Question: I've been stumped with a task I've been assigned that requires me to output a data set read from a CSV file...
...with the Benford's Law result in a bar graph like this:
Benford Bar Graph example

Here's the code I've got so far:
'''
import matplotlib.pyplot as plt
import math
import csv
import locale
with open("immigrants.csv", newline='') as csvfile:
immidata = csv.reader(csvfile)
X_labels = []
Y = []
for row in immidata:
X_labels.append(row[0])
Y.append(locale.atoi(row[1]))
numbers = [float(n) for n in range(1, 10)]
benford = [math.log10(1 + 1 / d) for d in numbers]
plt.plot(numbers, benford, 'ro', label = "Benford's Law")
plt.bar(numbers, range(1, 11), align = 'left', normed = True,
rwidth = 0.7, label = "Actual data")
plt.bar(benford, range(1, 11), align = 'left', normed = True,
rwidth = 0.7, label = "Predicted data")
plt.title("Immigrants in countries")
plt.xlabel("Digit")
plt.ylabel("Probability")
plt.grid(True)
plt.xlim(0, 10)
plt.xticks(numbers)
plt.legend()
plt.show()
'''
And here's some of the info in the CSV file which shows the number of immigrants in each country (Country, Number of immigrants, Percentage of total number of immigrants in the world, and Immigrants as percentage of national population, respectively):
'''
United States,"45,785,090",19.8,14.3
Russia,"11,048,064",4.8,7.7
Germany,"9,845,244",4.3,11.9
Saudi Arabia,"9,060,433",3.9,31.4
United Arab Emirates,"7,826,981",3.4,83.7
United Kingdom,"7,824,131",3.4,12.4
'''
My output right now:
'''
line 19, in <module>
Y.append(locale.atoi(row[1]))
line 321, in atoi
return int(delocalize(string))
ValueError: invalid literal for int() with base 10: 'Number of
immigrants'
Process finished with exit code 1
'''
I'm still relatively new to this so any advice that will help me get an output is extremely appreciated!
Thank you!
<URL>
Output that needs to look like the sample.
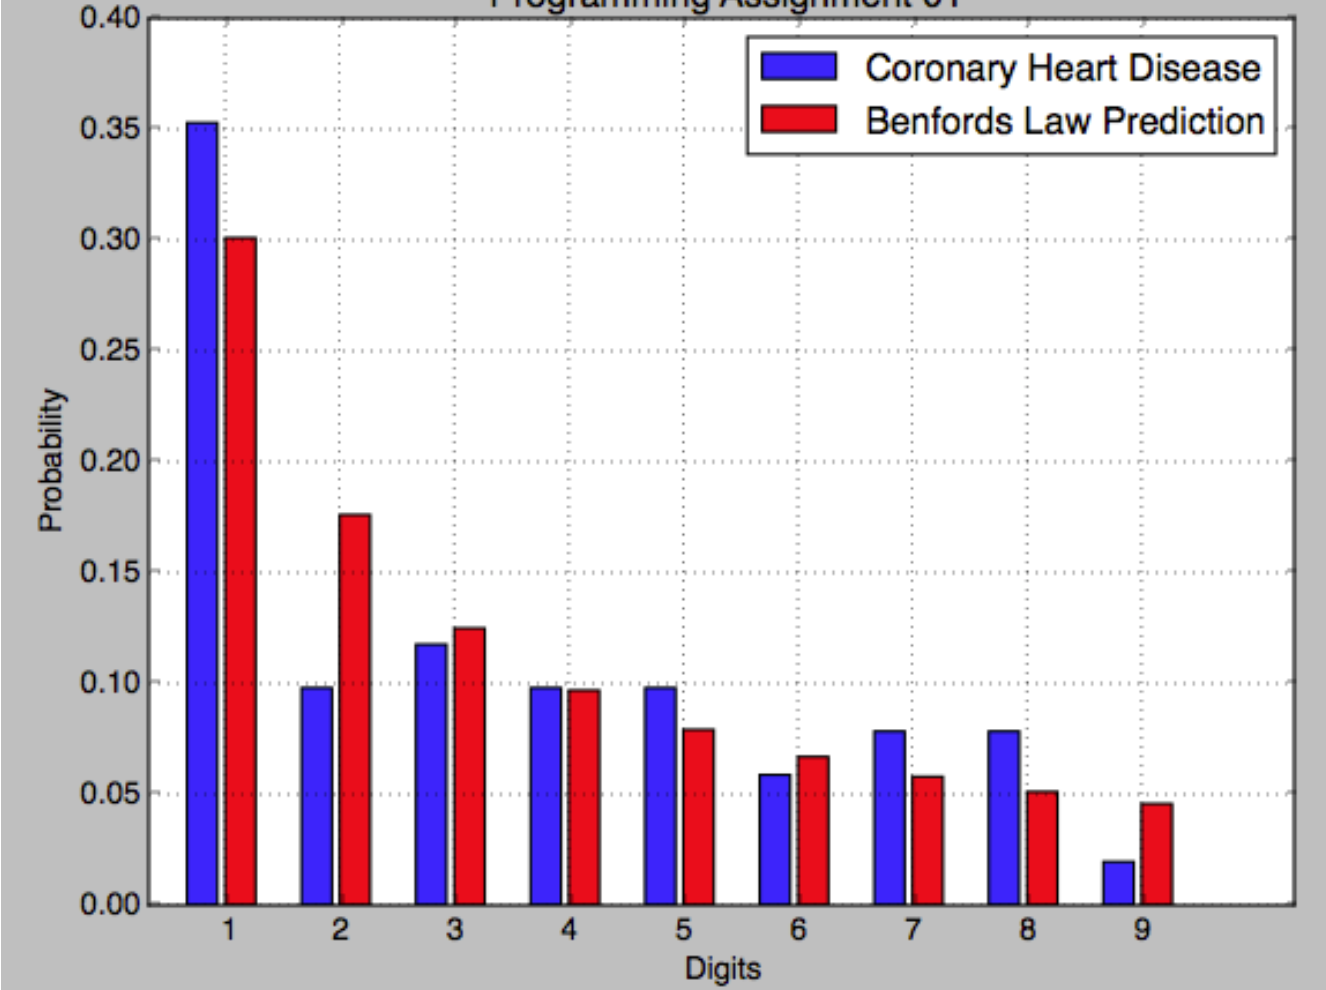
Answer: Here is a solution using pandas:
This plot the Benford law against the number of immigrants
EDIT:
Your file probably has a header row indicated by the string 'Number of Immigration' in the num_immigrants column. Remove the 'header=None' option in the line that reads the data.
'''
import pandas as pd
import numpy as np
import matplotlib.pyplot as plt
# set the width of the bars, you're gonna have to massage this
width = 0.35
immi = pd.read_csv('immigrants.csv')
# name columns
immi.columns = ['country', 'num_immigrants', 'perc_world', 'perc_nat_pop']
# convert num_immigrants to float
immi.num_immigrants= immi.num_immigrants.str.replace(',', '').apply(float)
total = immi.num_immigrants.sum()
# scale the immigration to between 0 and 1
immi['immi_scaled'] = immi['num_immigrants'].apply(lambda x: x/total)
indx = np.arange(1, len(immi) + 1)
benford = [np.log10(1 + (1.0 / d)) for d in indx]
plt.bar(indx, benford, width, color='r', label="Benford's Law")
plt.bar(np.arange(1, immi.shape[0]+1)+ width,
immi.immi_scaled, width, color='b', label="Predicted data")
# center the xtick labels
ax = plt.gca()
ax.set_xticks(indx + width / 2)
ax.set_xticklabels((indx))
# limit the number of bars if you have more data
plt.xlim(1, 9)
plt.title("Immigrants in countries")
plt.ylabel("Probability")
plt.grid(True)
plt.legend()
plt.show()
'''